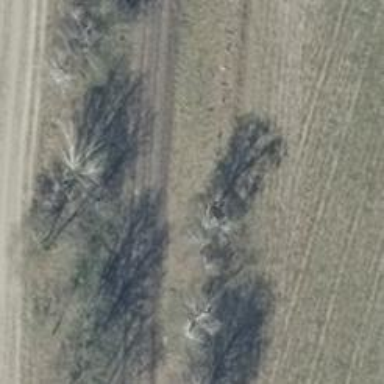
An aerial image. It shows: Row of deciduous broadleaved trees.